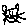
Label: cat